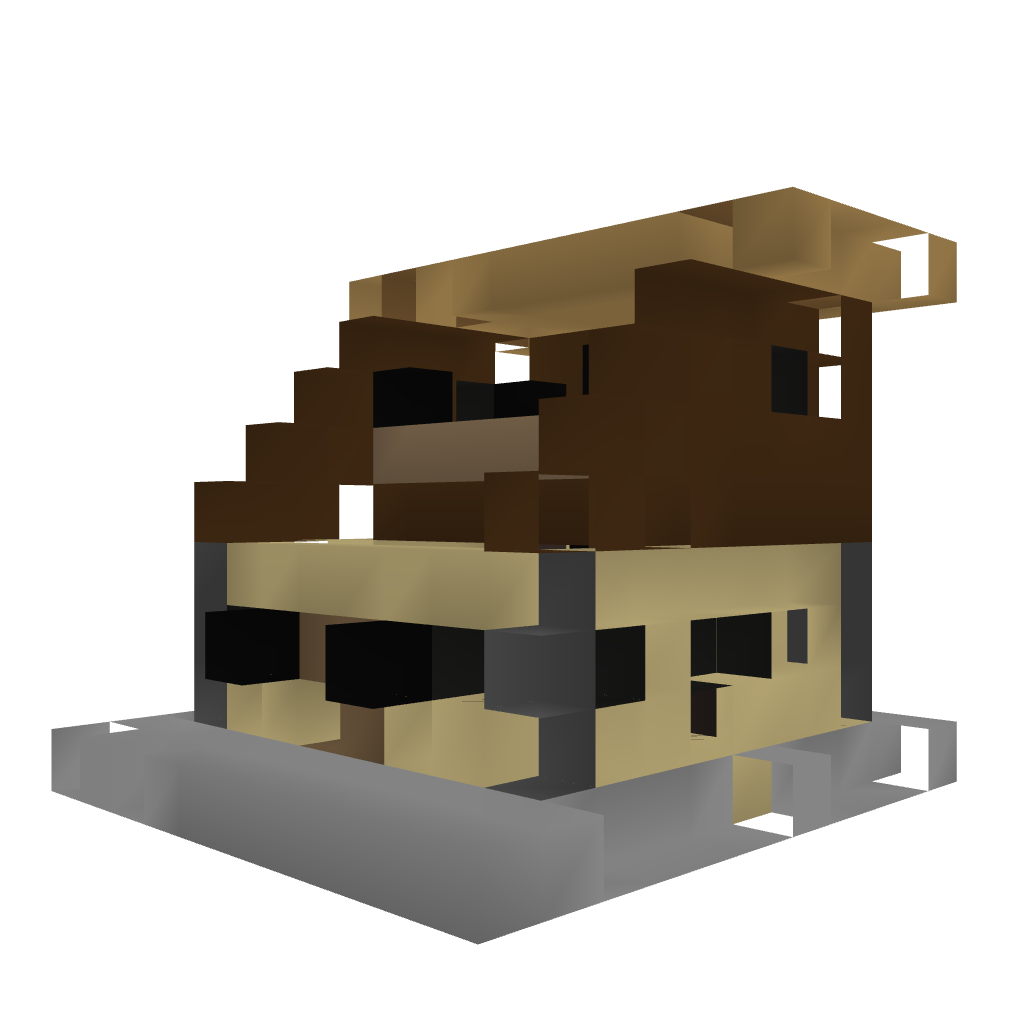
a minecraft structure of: Simple Shed